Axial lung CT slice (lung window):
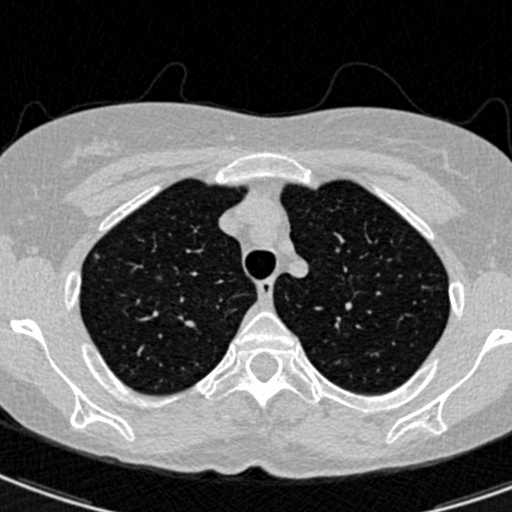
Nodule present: yes
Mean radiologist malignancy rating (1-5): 2